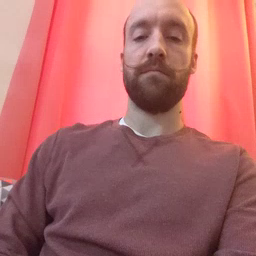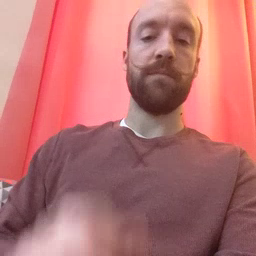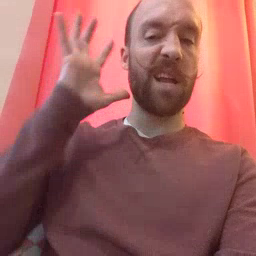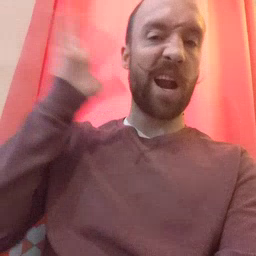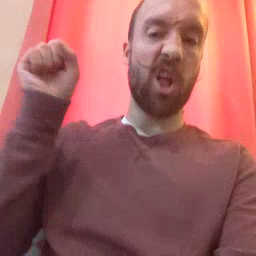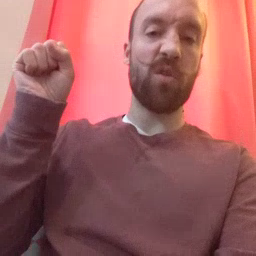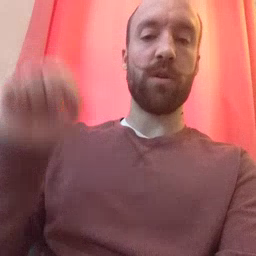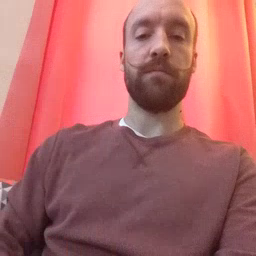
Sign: loud